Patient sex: M
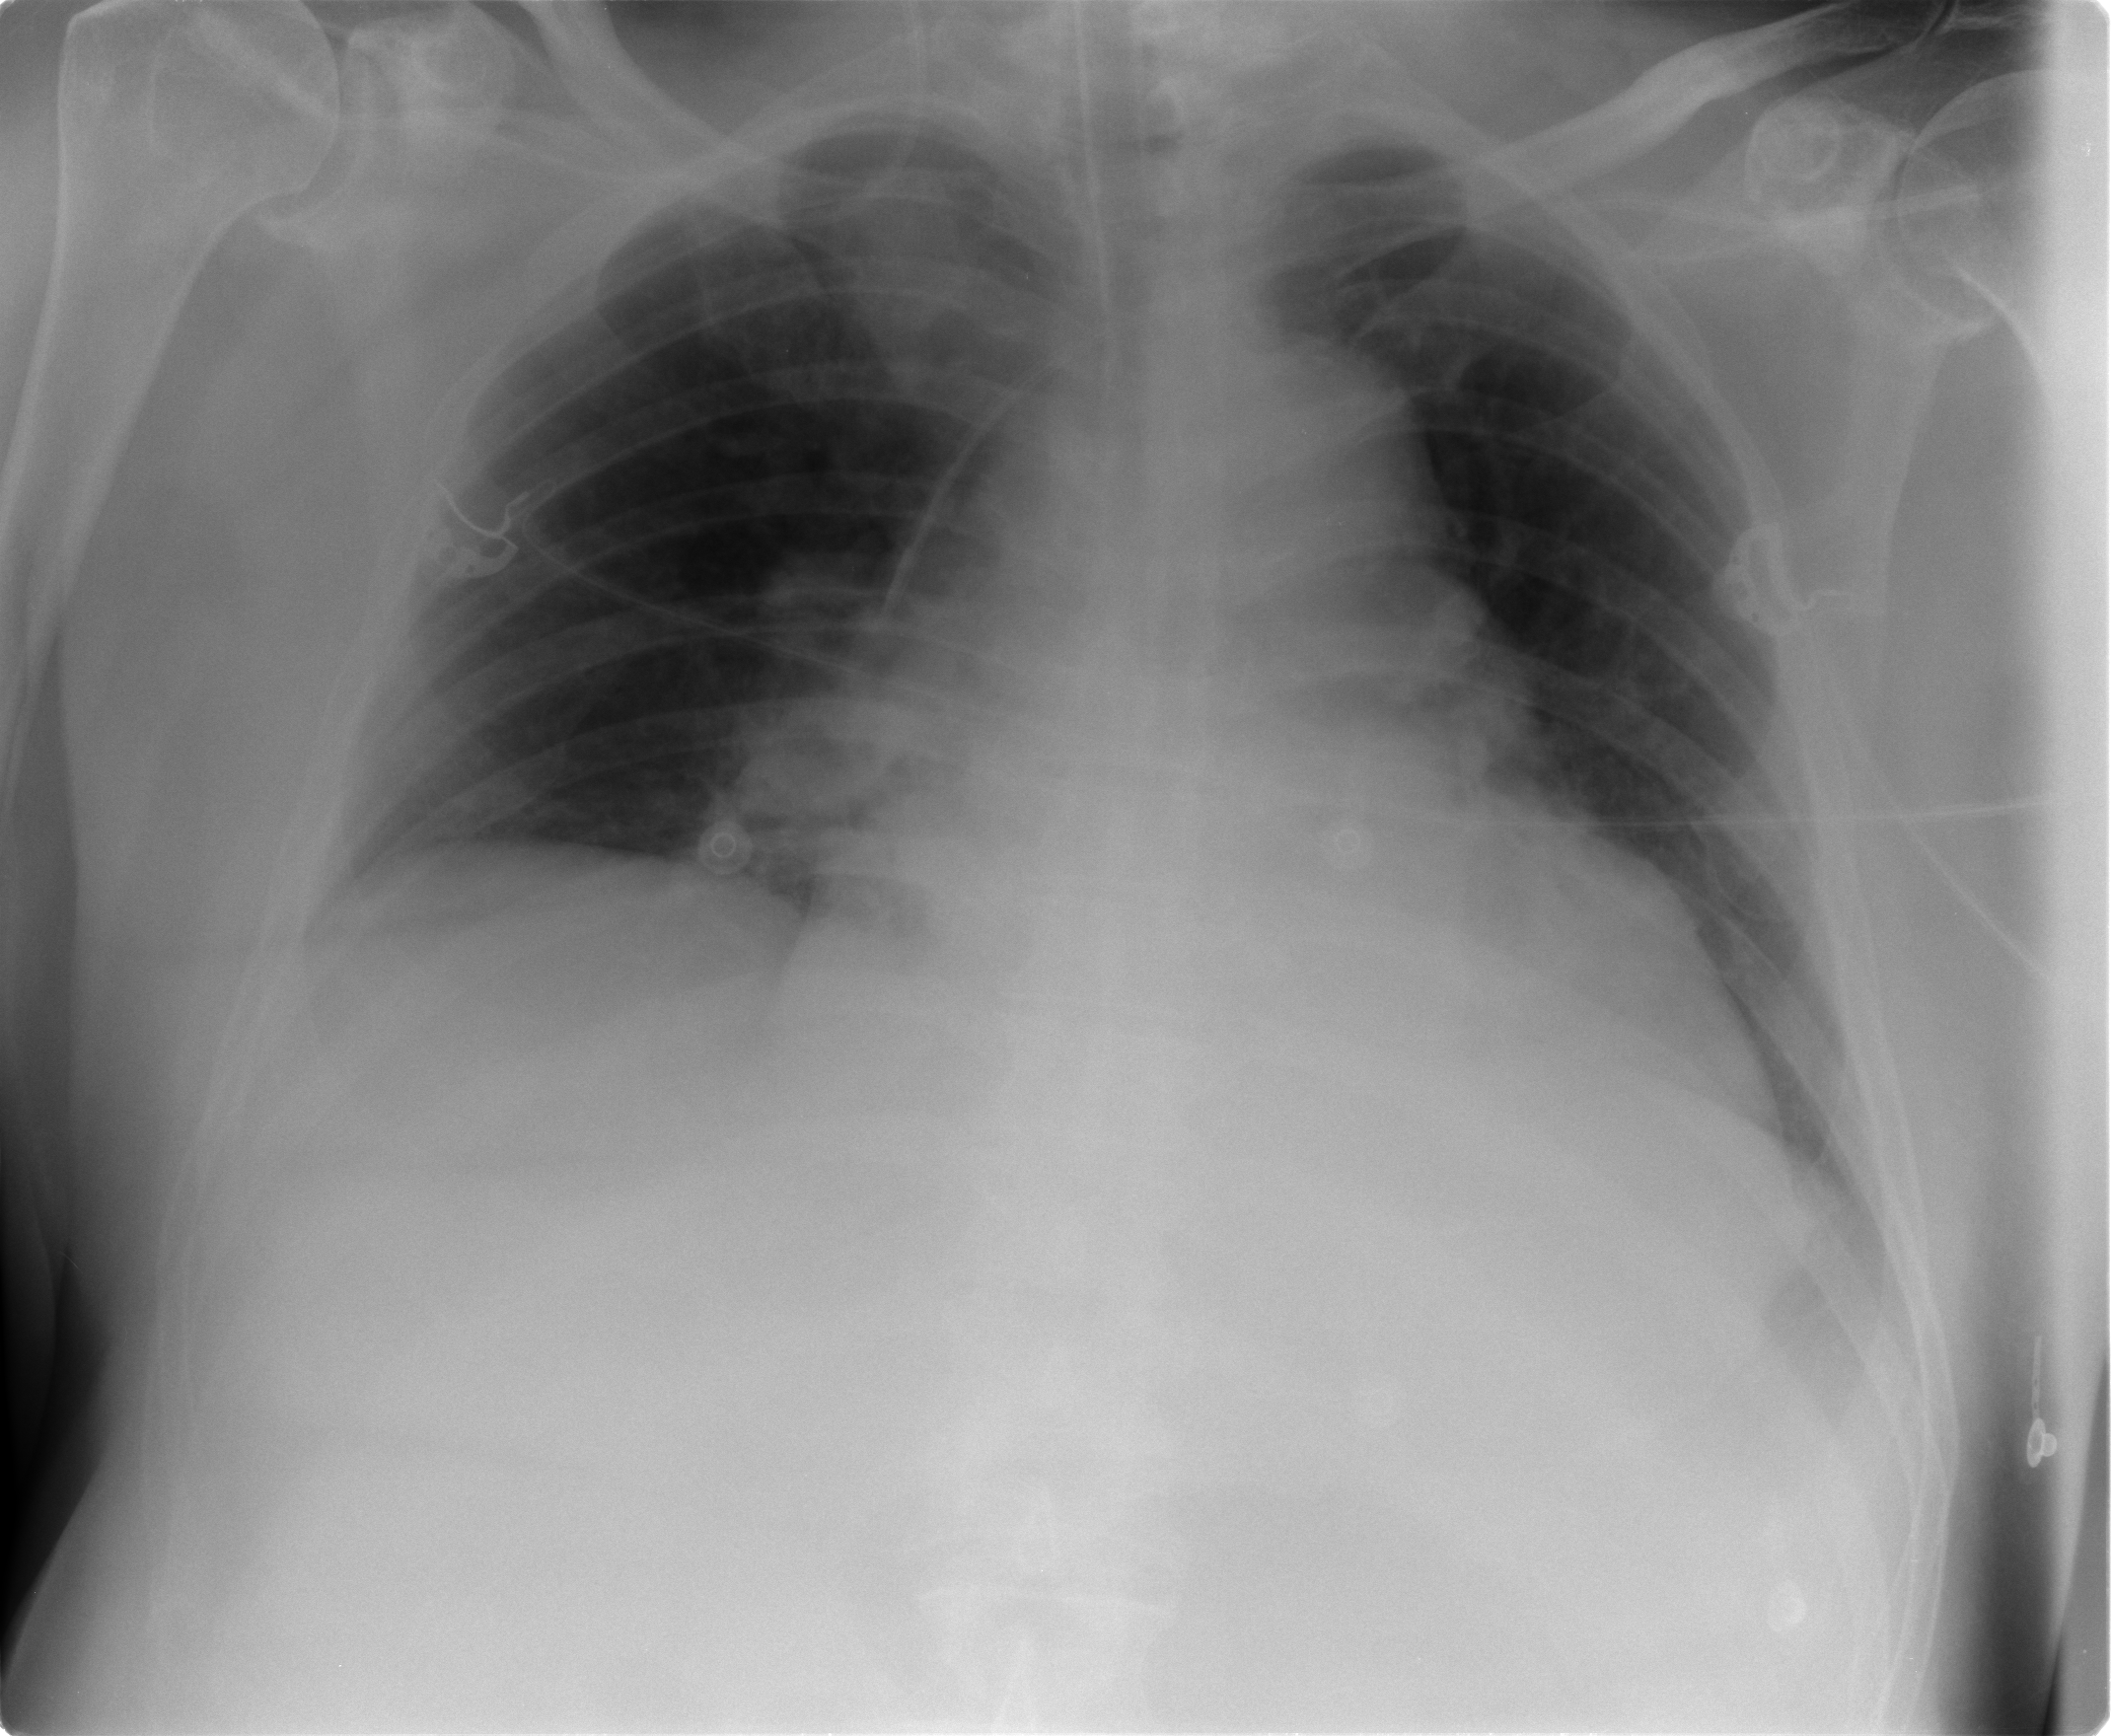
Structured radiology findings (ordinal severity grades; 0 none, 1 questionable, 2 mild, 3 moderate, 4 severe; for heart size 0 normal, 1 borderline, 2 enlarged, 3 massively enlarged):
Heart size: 1
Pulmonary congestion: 2
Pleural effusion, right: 0
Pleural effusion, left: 0
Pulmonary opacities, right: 0
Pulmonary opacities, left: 0
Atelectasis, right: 0
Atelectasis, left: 0